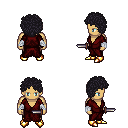
a pixel art fantasy rpg character, male body template, human, tanned skin, red robe, gold greaves, raven curly afro hairstyle, white cloth bandages, gold boots, dagger, four views (front, back, left, right), 2x2 character sprite sheet, small pixel art, hard edges, no anti-aliasing